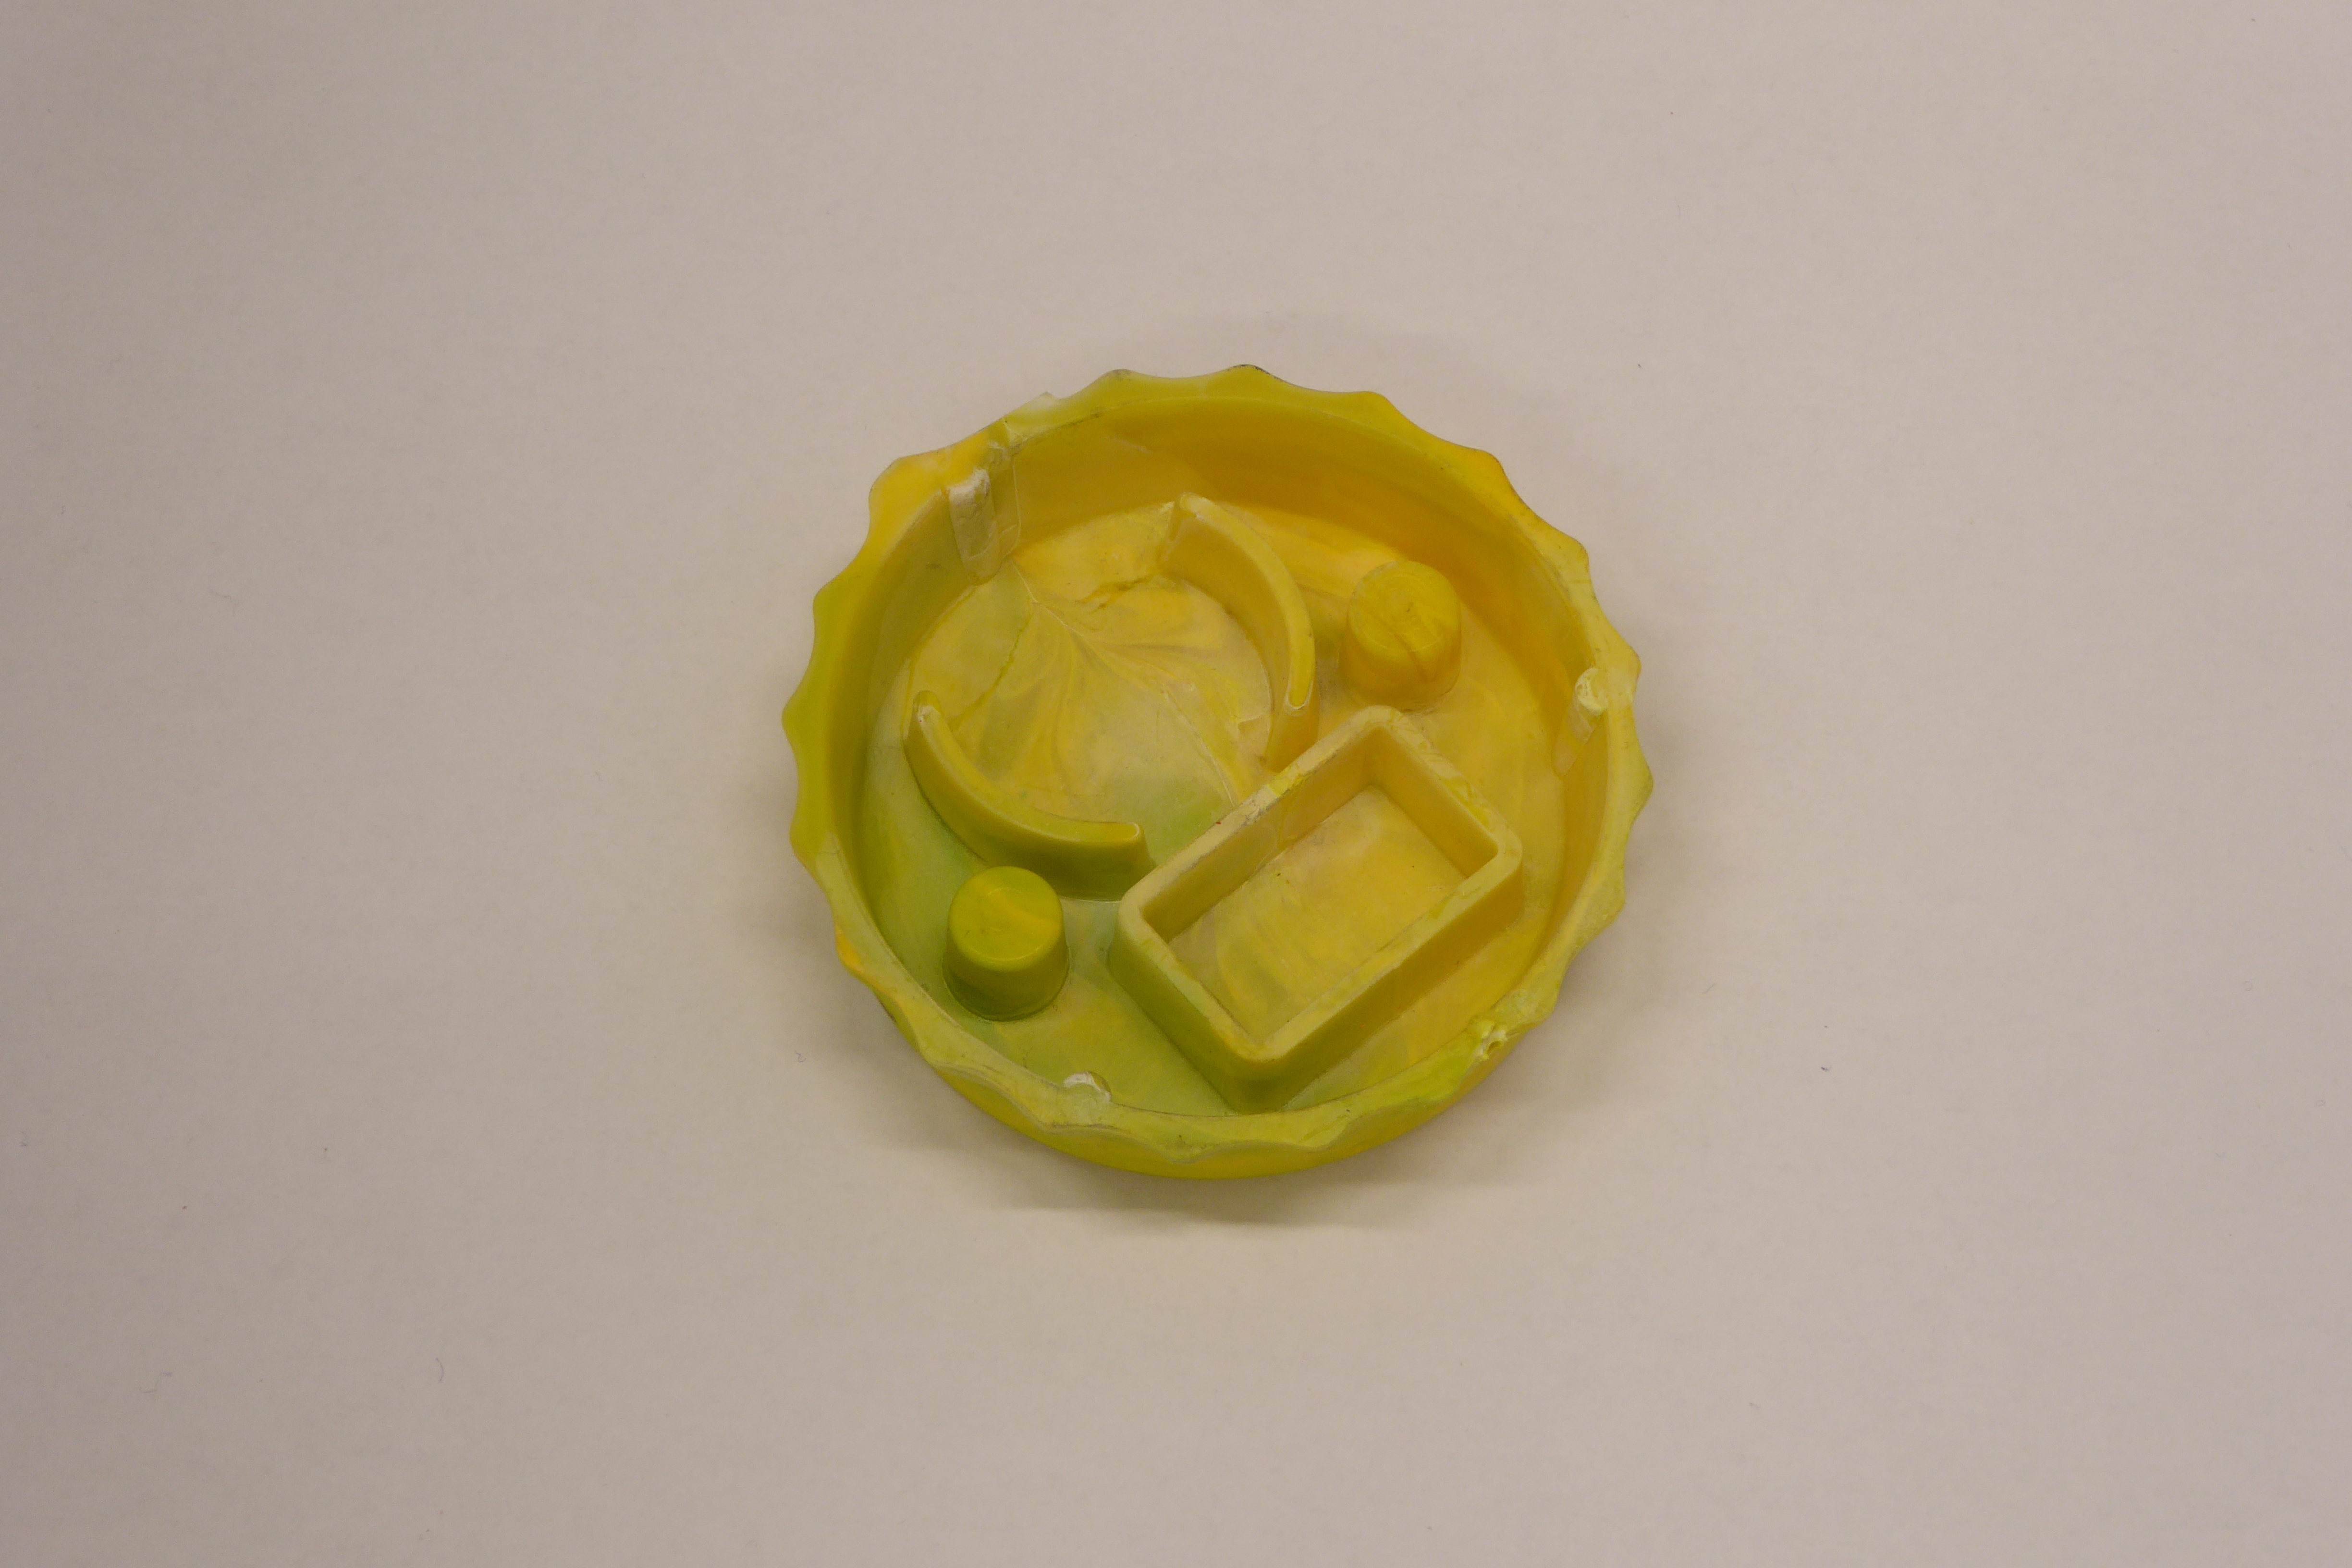
Label: Bottle Opener - Cover